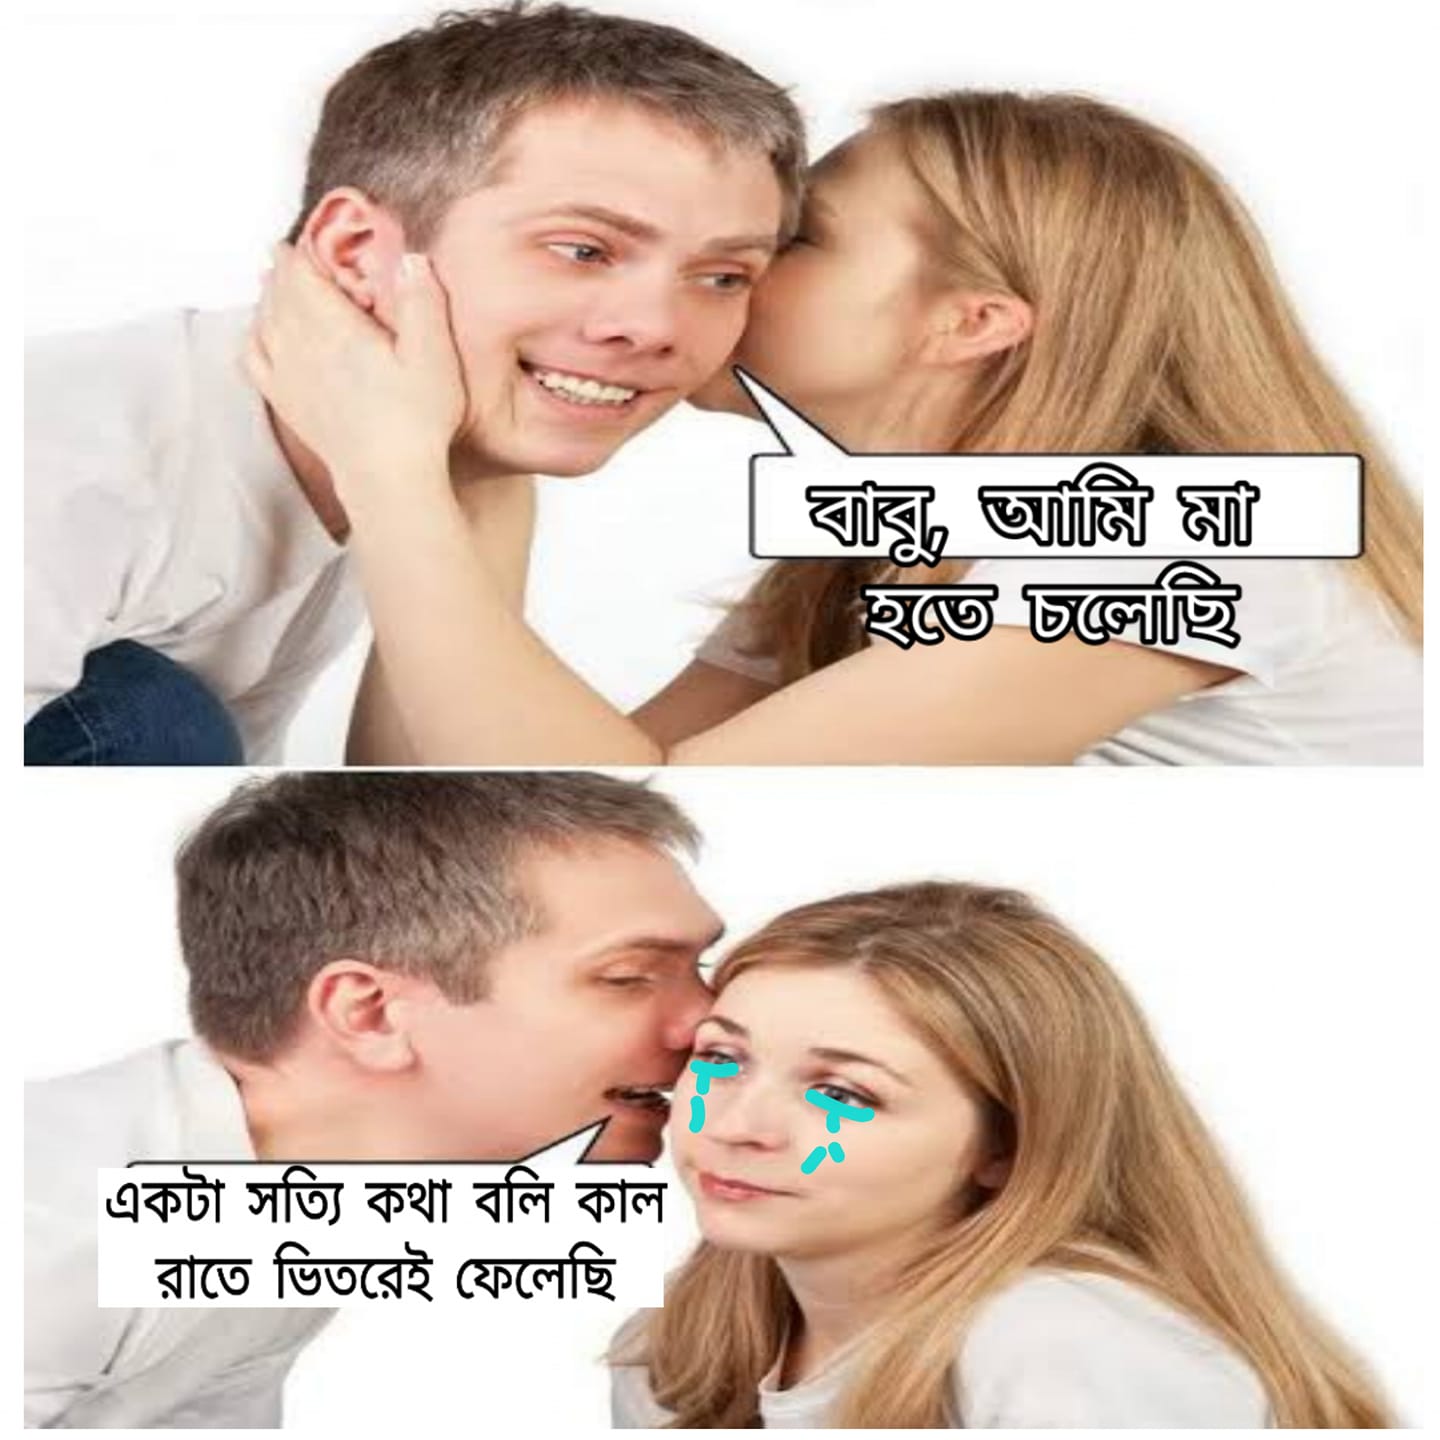
Caption: বাবু , আমি মা হতে চলেছি      একটা সত্যি কথা বলি কাল রাতে ভিতরেই ফেলেছি
Label: hate